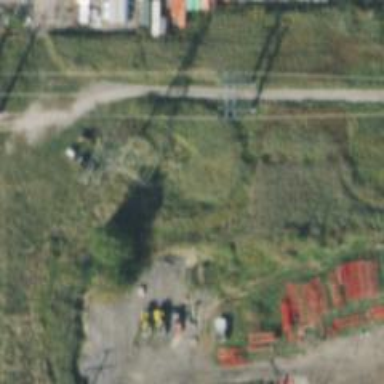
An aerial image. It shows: Lattice structure tower used for power distribution.